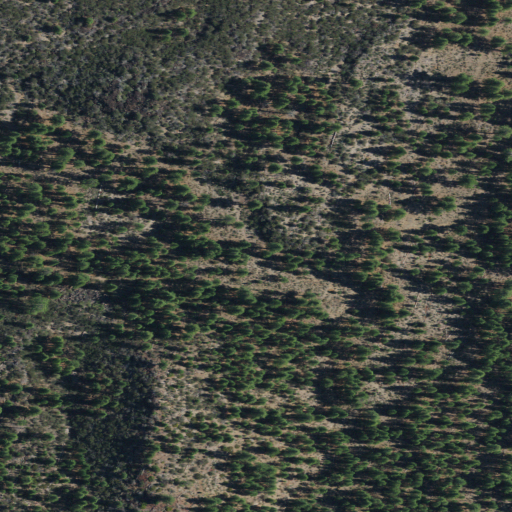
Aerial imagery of valley in California named Hidden Valley containing grassland and evergreen forest